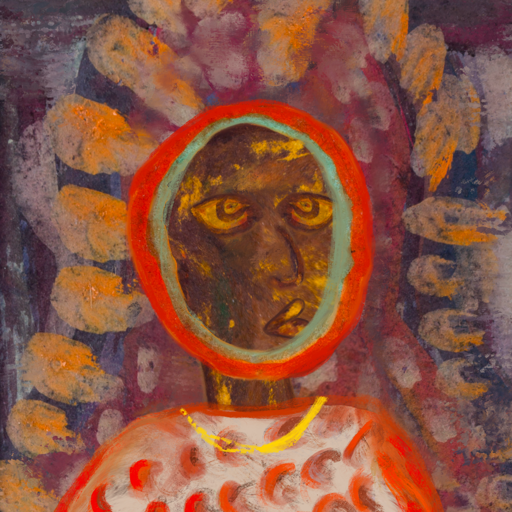
Background: Doll, Head And Neck Side: Comrade, Face Side: Comrade, Bust: Rupkatha, Hair Side: Sisters, Head Accessory: Blank, Second Necklace: Blank, Necklace: Irani_1, Baby: Blank